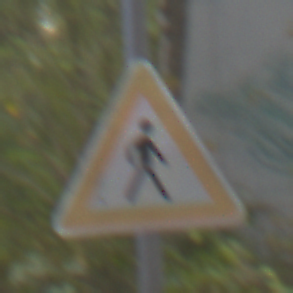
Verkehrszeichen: FussgaengerLinks
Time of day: MorningAfternoon
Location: Outdoor (Urban)
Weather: PartlyCloudy
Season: NotSpecified
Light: Natural